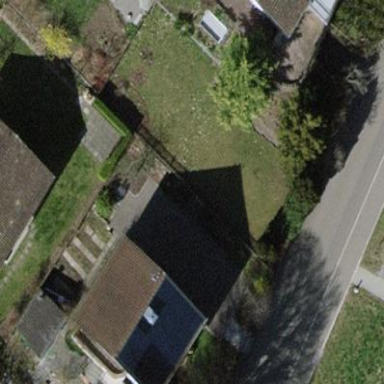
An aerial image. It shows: Gabled building.